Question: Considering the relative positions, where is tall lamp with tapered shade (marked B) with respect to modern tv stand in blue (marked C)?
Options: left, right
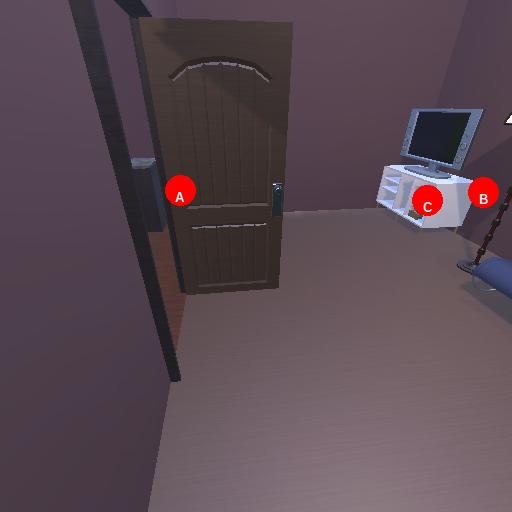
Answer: left